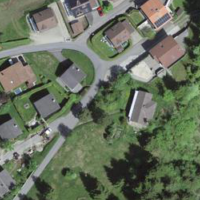
EUNIS habitat code: 55
Species observed at this site:
Carpinus betulus
Filipendula ulmaria